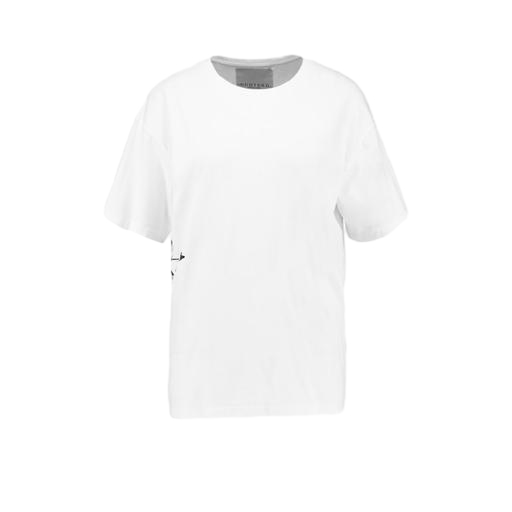
white x oversized t-shirt front print, white side print oversized t-shirt, white graphic t-shirt, white background